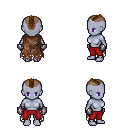
a pixel art fantasy rpg character, female body template, dark elf, purple skin, brown tattered cape, red pants, brown short mohawk hairstyle, metal gloves, four views (front, back, left, right), 2x2 character sprite sheet, small pixel art, hard edges, no anti-aliasing